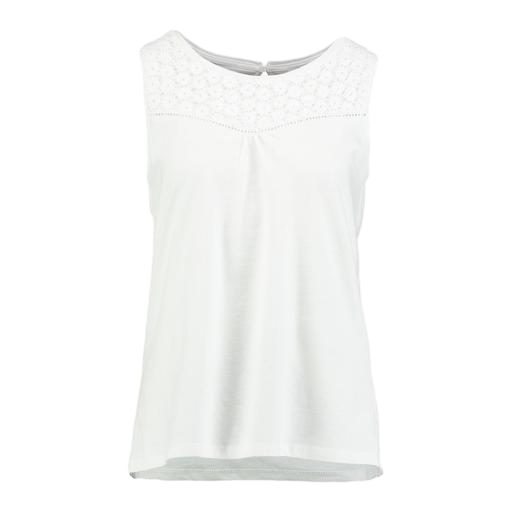
white lace-front jersey top, white lace muscle t-shirt, white lace yoke tank, white background